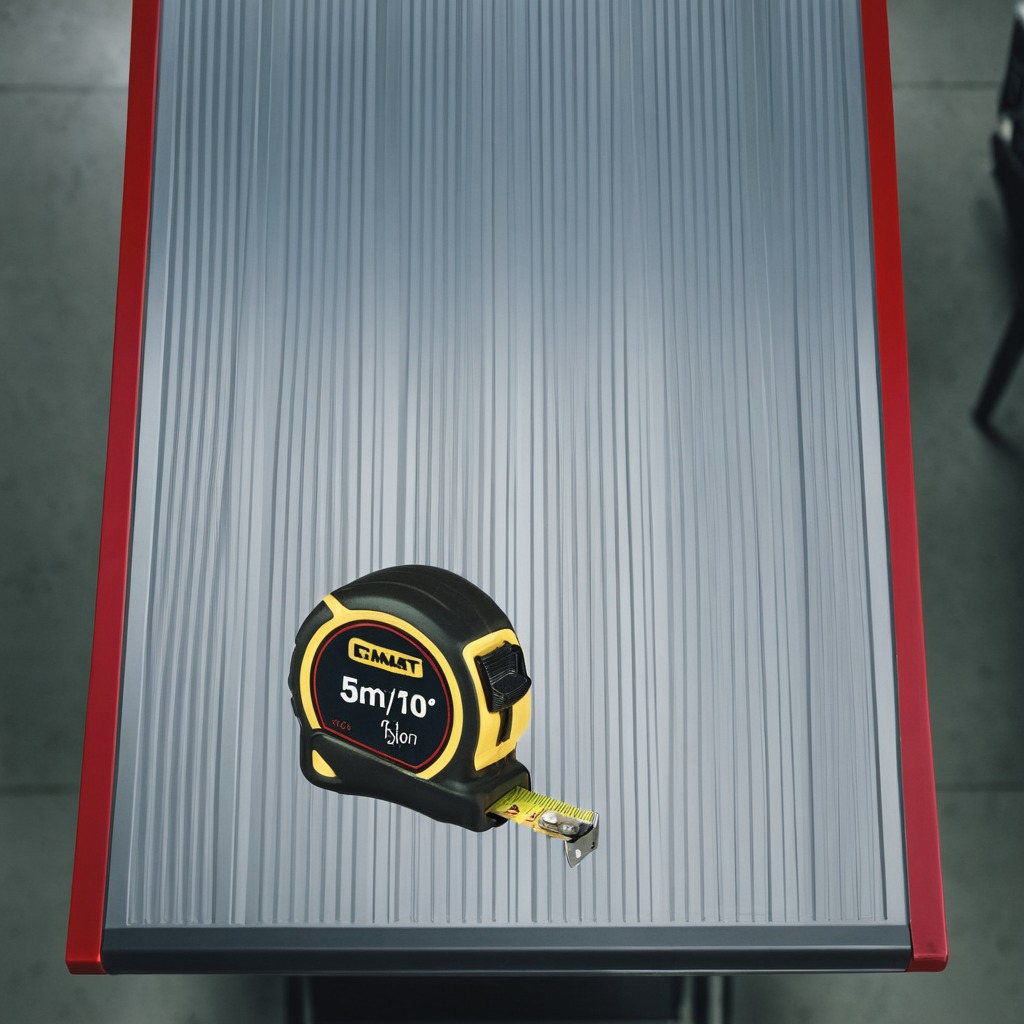
A measuring tape lies on the toolbox surface.